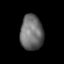
Tissue: lung
Cell type: Epithelial cells
Senescence score: 0.2384
Nuclear area (px): 790
Mean DAPI intensity: 109.2